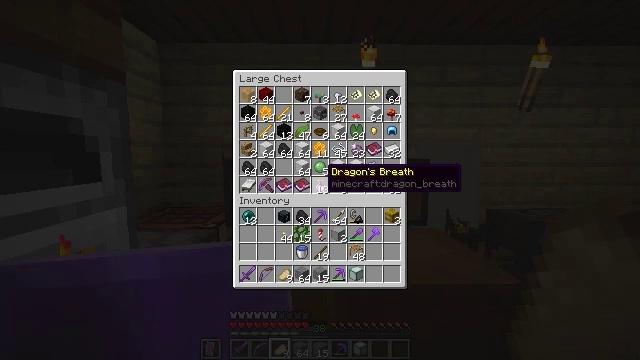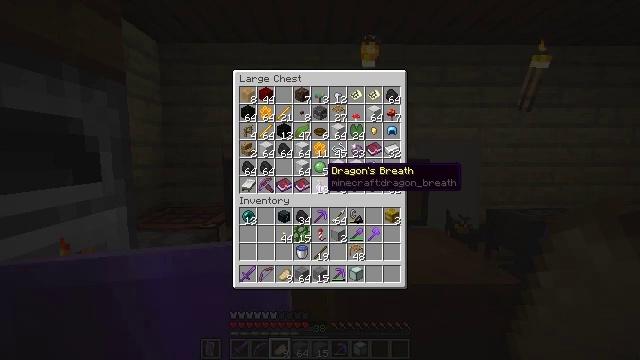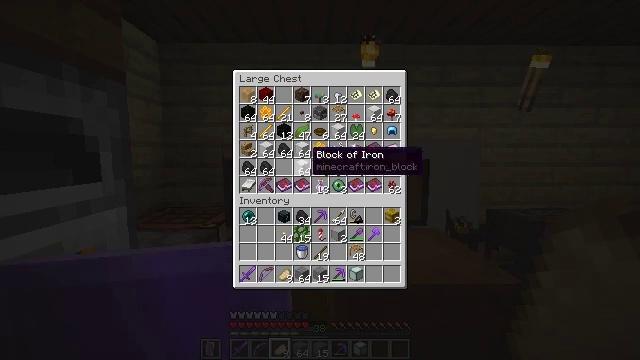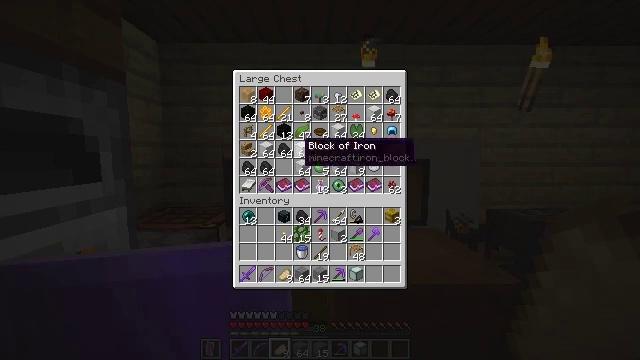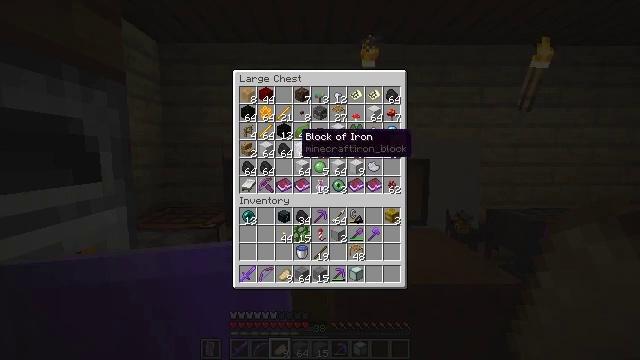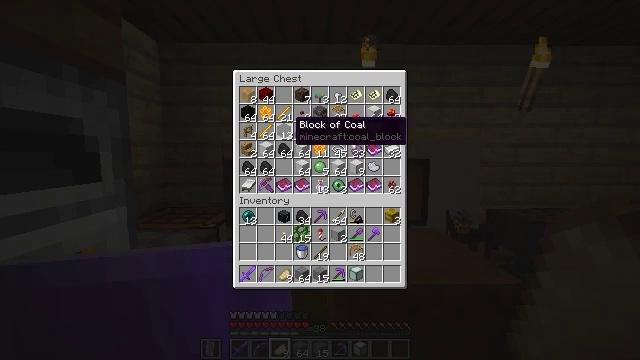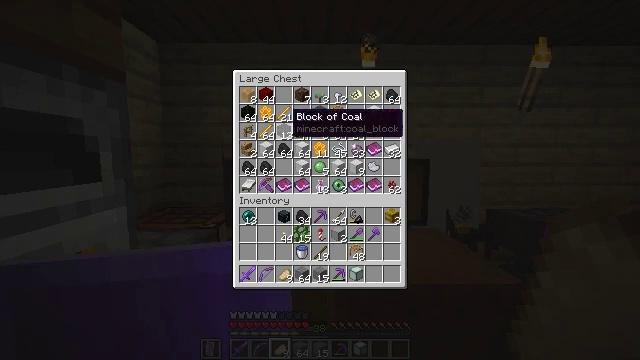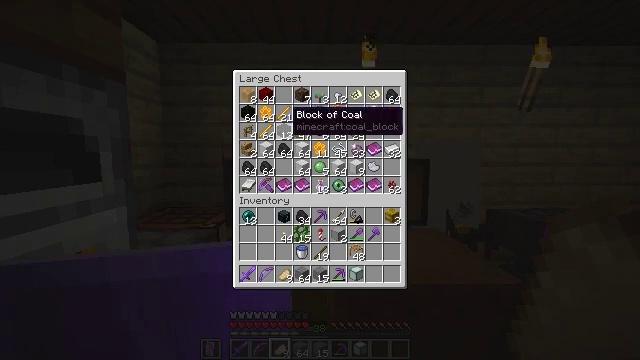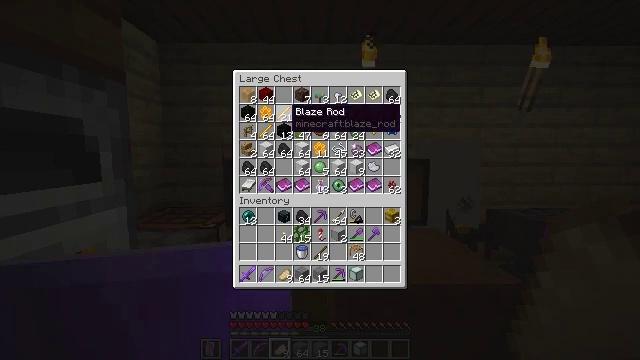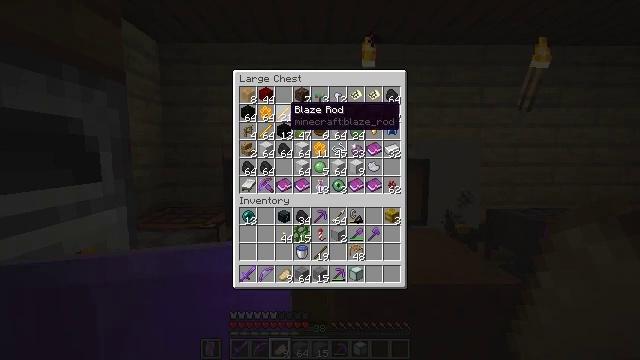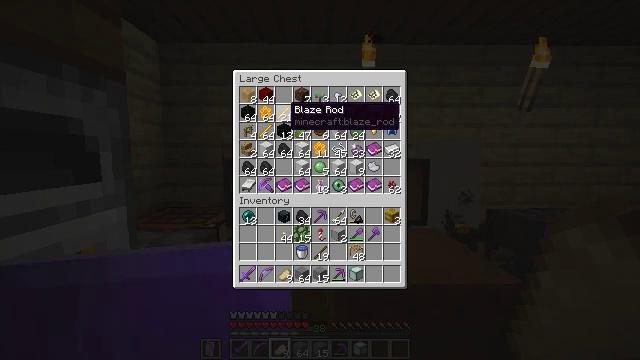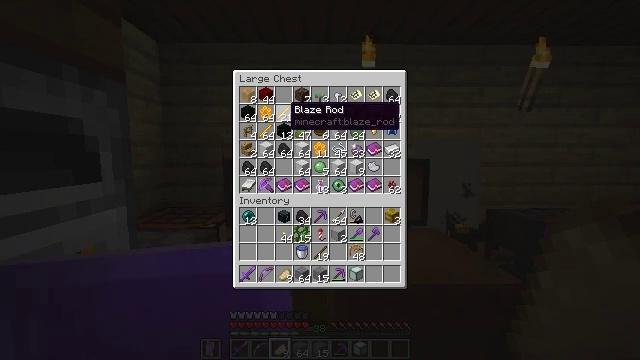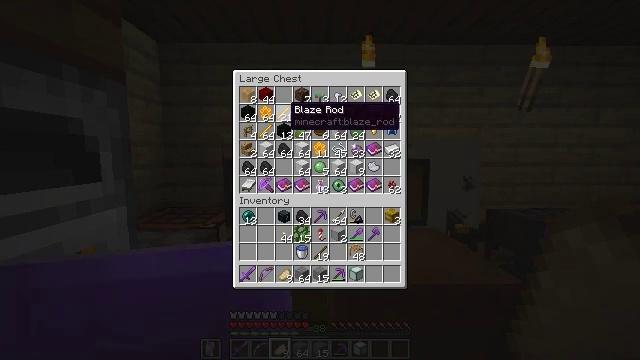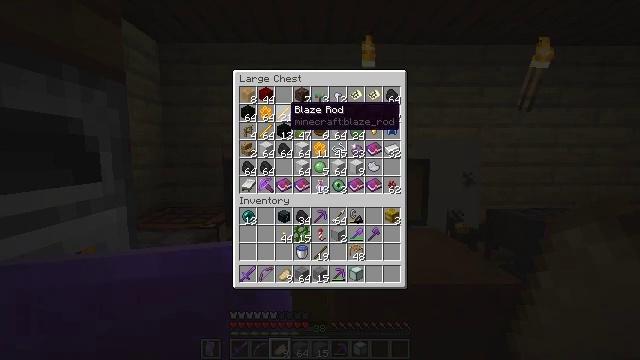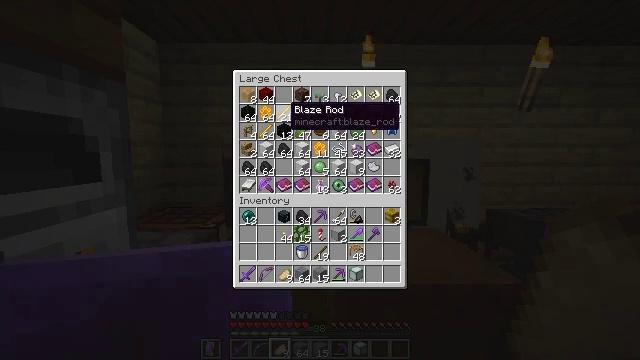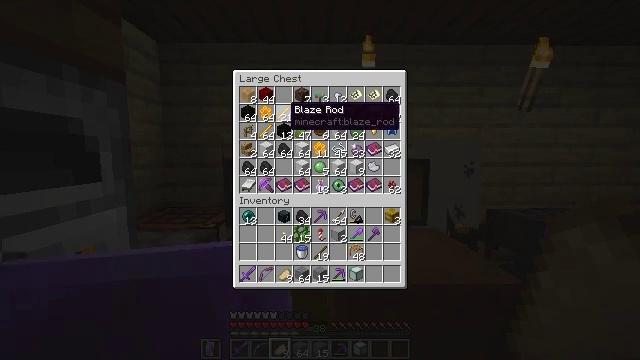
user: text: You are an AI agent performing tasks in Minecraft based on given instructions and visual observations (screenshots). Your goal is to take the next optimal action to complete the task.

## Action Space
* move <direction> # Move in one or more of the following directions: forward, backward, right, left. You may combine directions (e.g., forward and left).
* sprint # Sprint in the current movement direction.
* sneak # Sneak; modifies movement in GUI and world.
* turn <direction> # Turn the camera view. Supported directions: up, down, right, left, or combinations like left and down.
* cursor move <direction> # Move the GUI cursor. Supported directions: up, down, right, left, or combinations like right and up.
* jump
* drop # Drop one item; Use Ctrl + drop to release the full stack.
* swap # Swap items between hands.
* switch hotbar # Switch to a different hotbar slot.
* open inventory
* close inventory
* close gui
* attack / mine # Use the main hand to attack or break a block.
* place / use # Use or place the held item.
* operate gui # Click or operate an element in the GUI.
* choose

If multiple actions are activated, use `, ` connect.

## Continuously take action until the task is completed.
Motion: motion action
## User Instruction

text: craft item popped chorus fruit
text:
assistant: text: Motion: no_op
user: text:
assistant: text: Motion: turn left and up
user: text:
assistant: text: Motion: turn left and up
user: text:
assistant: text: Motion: turn up
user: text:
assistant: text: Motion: turn up
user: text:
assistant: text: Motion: turn up
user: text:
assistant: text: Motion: no_op
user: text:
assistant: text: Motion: no_op
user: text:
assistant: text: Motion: no_op
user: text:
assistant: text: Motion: no_op
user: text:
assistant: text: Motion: no_op
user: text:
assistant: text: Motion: no_op
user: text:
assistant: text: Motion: sneak
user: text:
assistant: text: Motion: sneak
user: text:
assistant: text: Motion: sneak
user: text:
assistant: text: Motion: sneak, attack / mine
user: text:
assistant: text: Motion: sneak, attack / mine
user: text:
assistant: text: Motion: sneak, attack / mine
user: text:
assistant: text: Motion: sneak
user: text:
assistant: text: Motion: sneak
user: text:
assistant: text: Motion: no_op
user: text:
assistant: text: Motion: no_op
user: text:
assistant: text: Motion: no_op
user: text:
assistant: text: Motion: no_op
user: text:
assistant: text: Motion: no_op
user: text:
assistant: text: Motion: no_op
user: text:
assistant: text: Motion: no_op
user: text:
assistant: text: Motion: no_op
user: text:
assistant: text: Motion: no_op
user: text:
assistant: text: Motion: no_op